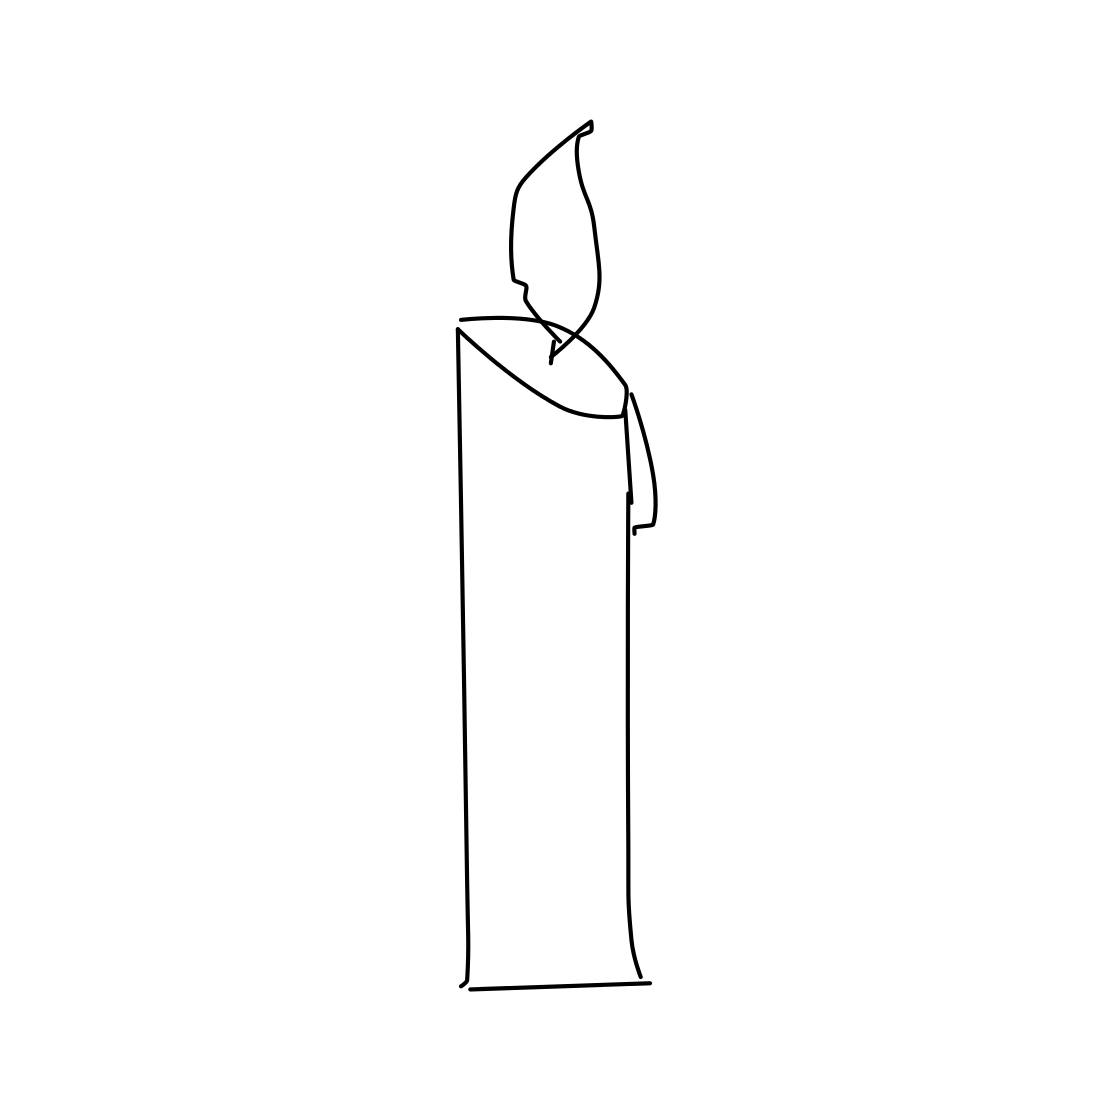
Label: candle